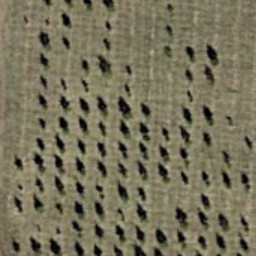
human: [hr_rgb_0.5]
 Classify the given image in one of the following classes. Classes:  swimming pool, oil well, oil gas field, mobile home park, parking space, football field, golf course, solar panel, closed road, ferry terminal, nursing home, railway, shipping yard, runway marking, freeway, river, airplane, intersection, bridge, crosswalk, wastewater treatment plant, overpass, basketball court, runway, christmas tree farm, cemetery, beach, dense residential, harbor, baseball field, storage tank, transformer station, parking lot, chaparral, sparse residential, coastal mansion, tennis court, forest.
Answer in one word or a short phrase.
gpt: christmas tree farm